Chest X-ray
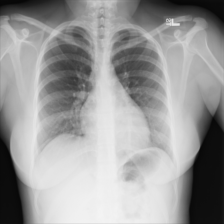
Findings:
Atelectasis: negative
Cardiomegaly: negative
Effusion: negative
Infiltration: negative
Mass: negative
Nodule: negative
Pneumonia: negative
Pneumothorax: negative
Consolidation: negative
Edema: negative
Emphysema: negative
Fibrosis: negative
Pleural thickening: negative
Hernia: negative